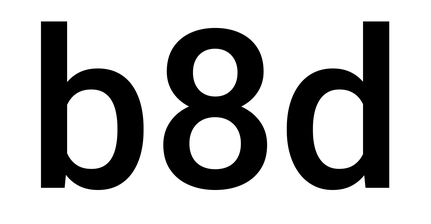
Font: Roboto_Medium